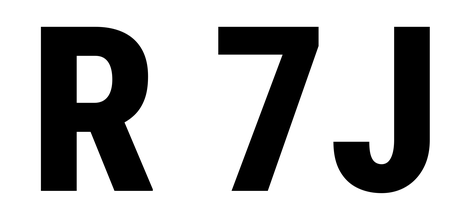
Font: Roboto_Condensed_ExtraBold